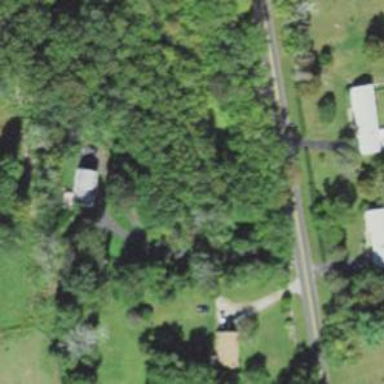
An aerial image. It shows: Residential driveway used as service road.